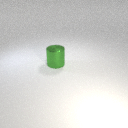
large green metal cylinder